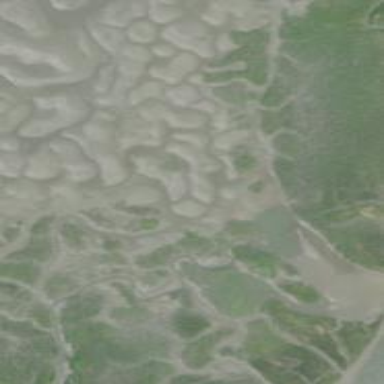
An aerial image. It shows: Marsh wetland with tidal influence.